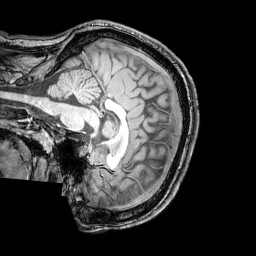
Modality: T1w
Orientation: sagittal
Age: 21
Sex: male
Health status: healthy
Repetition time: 0.081 s
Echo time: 0.037 s